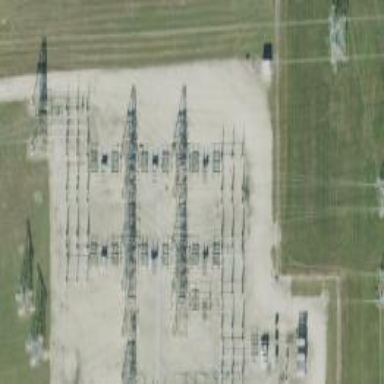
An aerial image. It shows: Switch for power supply.